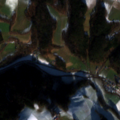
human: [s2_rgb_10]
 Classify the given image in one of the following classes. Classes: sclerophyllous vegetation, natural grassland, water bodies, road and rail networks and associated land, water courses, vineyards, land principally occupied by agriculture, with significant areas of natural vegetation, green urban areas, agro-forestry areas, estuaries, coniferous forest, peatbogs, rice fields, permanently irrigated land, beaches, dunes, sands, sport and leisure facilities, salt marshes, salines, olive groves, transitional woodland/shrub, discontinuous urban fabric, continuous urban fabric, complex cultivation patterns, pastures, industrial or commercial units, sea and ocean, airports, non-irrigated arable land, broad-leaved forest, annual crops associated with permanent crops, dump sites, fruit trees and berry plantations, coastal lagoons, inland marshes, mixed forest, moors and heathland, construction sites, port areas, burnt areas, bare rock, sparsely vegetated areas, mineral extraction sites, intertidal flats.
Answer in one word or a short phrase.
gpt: non-irrigated arable land, pastures, complex cultivation patterns, mixed forest